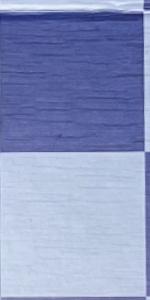
Label: Empty